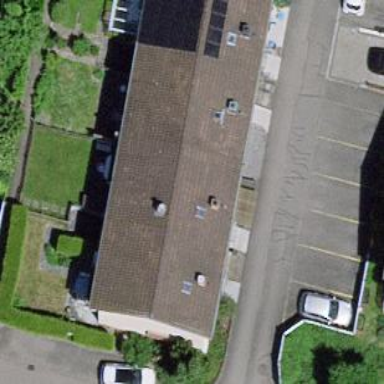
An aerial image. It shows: Terrace building.